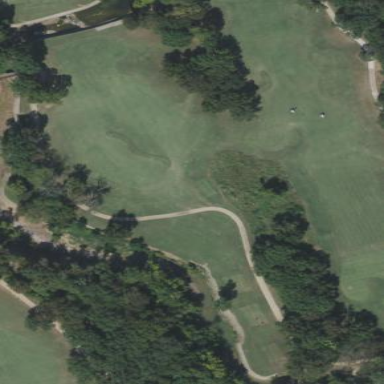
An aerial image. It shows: Golf fairway in the image.